Aerial crown-view tile of a tropical tree (Barro Colorado Island, Panama), acquired 20240716:
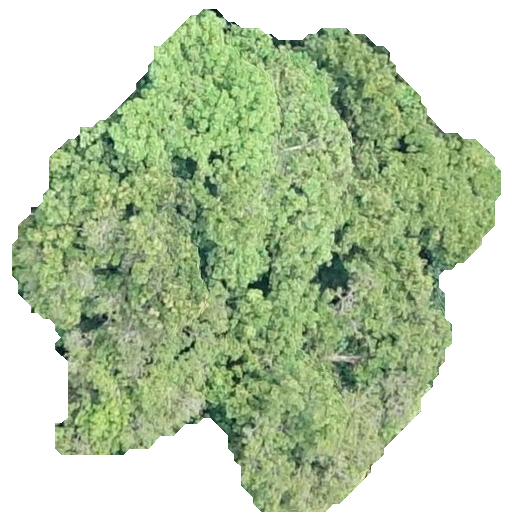
Species: Prioria copaifera
GBIF accepted scientific name: Prioria copaifera
Crown area: 258.497 m²